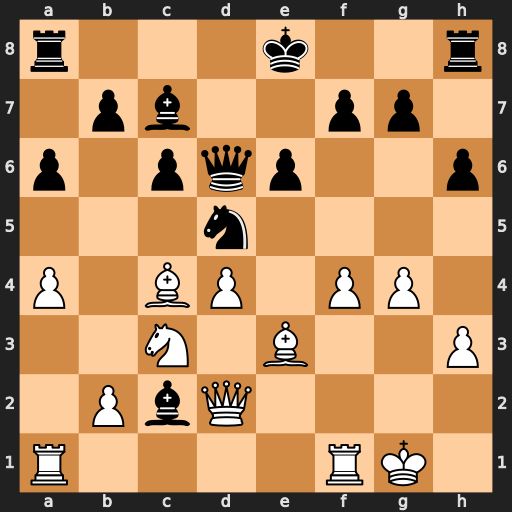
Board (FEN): r3k2r/1pb2pp1/p1pqp2p/3n4/P1BP1PP1/2N1B2P/1PbQ4/R4RK1
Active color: w
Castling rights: kq
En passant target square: -
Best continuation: Bxd5 exd5 Qxc2